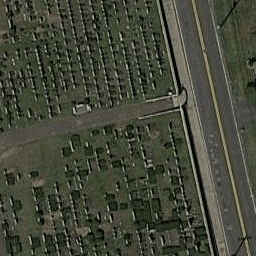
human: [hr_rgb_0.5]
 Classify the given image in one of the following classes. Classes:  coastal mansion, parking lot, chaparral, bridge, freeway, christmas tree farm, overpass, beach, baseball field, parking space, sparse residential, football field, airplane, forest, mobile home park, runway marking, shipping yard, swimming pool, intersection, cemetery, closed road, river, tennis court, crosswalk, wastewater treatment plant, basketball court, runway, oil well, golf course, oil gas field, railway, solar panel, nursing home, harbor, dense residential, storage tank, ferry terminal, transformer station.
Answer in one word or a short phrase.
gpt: cemetery